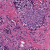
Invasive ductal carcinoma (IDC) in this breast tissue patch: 1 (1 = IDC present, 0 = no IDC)